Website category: phone
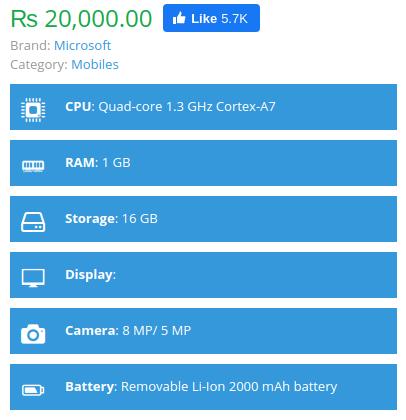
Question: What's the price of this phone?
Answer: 20,000.00

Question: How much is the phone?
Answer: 20,000.00

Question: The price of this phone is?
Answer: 20,000.00

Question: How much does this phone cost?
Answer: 20,000.00

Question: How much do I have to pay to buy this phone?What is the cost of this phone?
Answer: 20,000.00

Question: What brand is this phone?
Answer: Microsoft

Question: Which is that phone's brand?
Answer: Microsoft

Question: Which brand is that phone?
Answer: Microsoft

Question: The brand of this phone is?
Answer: Microsoft

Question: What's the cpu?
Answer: Quad-core 1.3 GHz Cortex-A7

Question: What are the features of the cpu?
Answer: Quad-core 1.3 GHz Cortex-A7

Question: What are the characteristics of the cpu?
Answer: Quad-core 1.3 GHz Cortex-A7

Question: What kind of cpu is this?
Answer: Quad-core 1.3 GHz Cortex-A7

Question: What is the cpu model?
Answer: Quad-core 1.3 GHz Cortex-A7

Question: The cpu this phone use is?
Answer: Quad-core 1.3 GHz Cortex-A7

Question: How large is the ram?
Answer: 1 GB

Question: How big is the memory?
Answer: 1 GB

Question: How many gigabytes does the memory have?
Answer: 1 GB

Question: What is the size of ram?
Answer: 1 GB

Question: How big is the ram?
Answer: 1 GB

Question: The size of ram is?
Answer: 1 GB

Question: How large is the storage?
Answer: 16 GB

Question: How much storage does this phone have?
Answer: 16 GB

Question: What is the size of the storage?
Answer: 16 GB

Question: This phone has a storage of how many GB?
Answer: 16 GB

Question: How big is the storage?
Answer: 16 GB

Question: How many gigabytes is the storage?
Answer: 16 GB

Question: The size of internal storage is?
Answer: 16 GB

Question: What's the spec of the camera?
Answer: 8 MP/ 5 MP

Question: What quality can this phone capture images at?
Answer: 8 MP/ 5 MP

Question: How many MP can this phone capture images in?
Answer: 8 MP/ 5 MP

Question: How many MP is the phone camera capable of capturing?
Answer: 8 MP/ 5 MP

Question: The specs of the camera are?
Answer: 8 MP/ 5 MP

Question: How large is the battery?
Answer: Removable Li-Ion 2000 mAh battery

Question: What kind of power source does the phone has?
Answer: Removable Li-Ion 2000 mAh battery

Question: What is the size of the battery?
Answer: Removable Li-Ion 2000 mAh battery

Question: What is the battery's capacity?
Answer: Removable Li-Ion 2000 mAh battery

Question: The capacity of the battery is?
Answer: Removable Li-Ion 2000 mAh battery